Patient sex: F
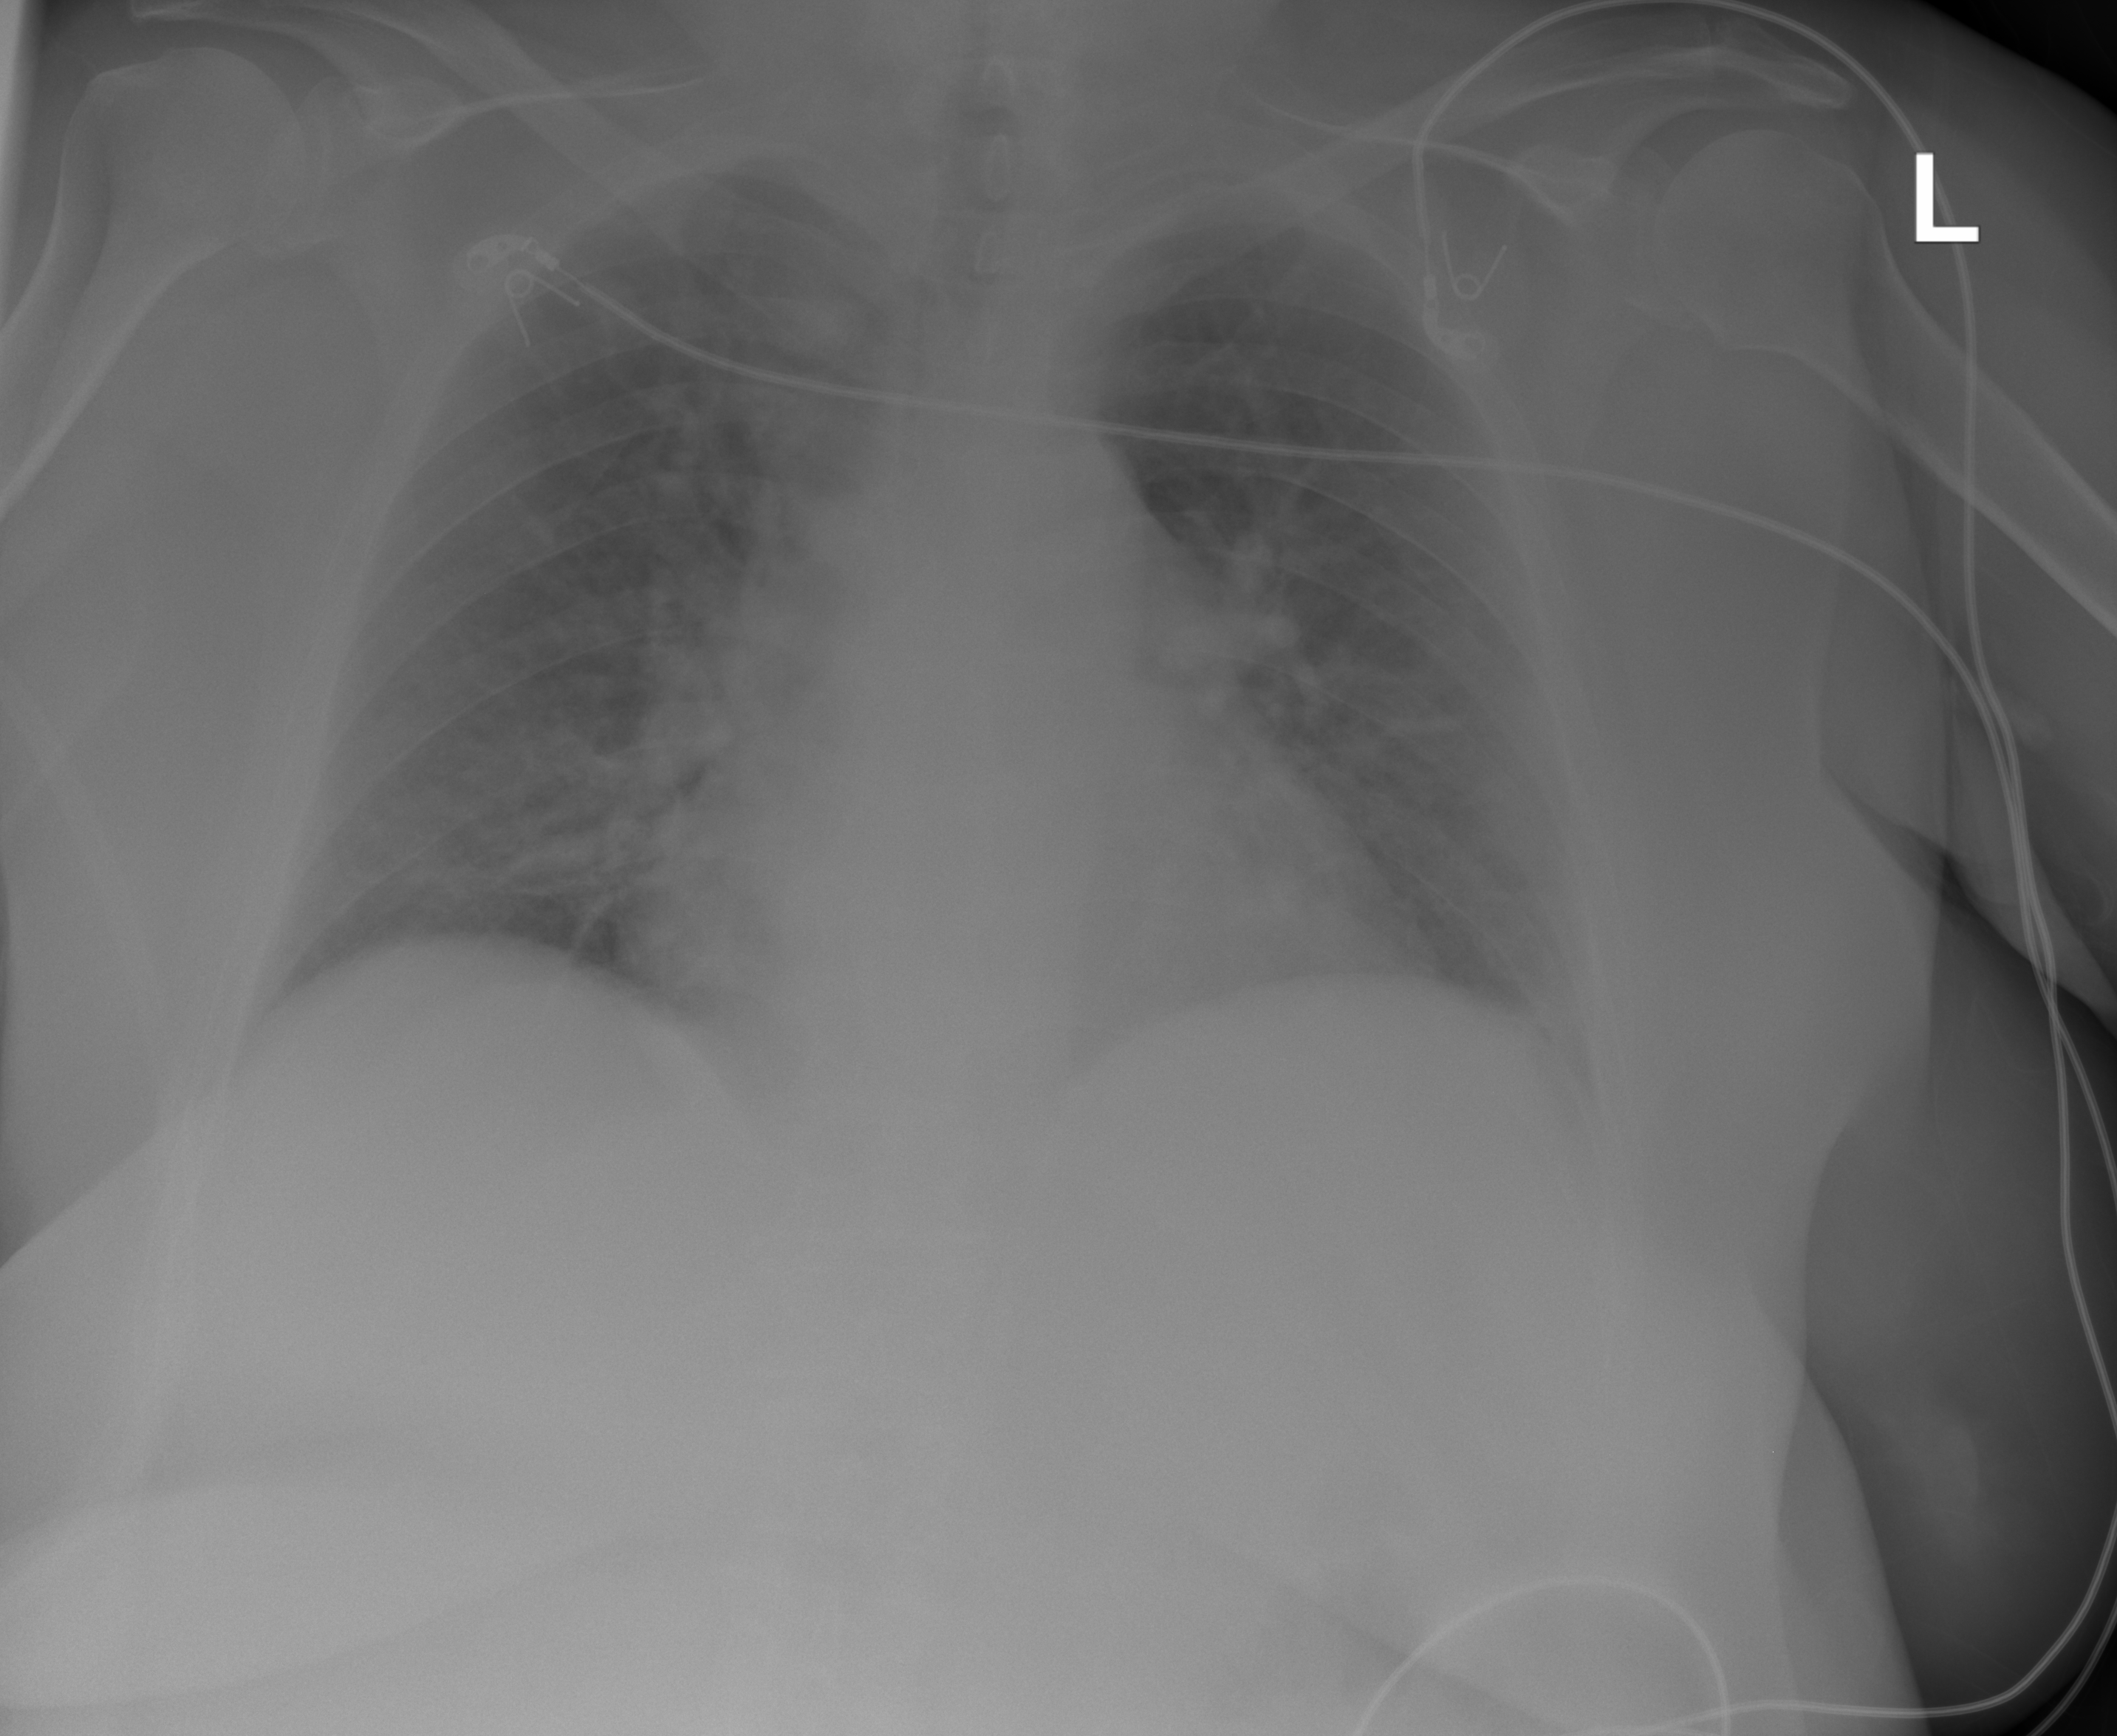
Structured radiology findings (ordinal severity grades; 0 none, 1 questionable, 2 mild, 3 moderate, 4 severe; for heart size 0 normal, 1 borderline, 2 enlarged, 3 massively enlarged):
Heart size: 0
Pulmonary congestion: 3
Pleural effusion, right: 0
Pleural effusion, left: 0
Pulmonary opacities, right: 1
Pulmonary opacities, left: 1
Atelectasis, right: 0
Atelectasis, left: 0